Question:
I am trying to lay buttons on top of a background image for a UIAlertView in Cocos2d. Its not working with the code below. any suggestions?
'''
UIAlertView *Win=[[UIAlertView alloc] initWithTitle:@"You Win" message:nil delegate:self cancelButtonTitle:@"Next" otherButtonTitles:@"Replay",@"Quit", nil];
UIImageView *imageView = [[UIImageView alloc] initWithFrame:CGRectMake(-50, -30, 400, 300)];
NSString *path = [[NSString alloc] initWithString:[[[NSBundle mainBundle] resourcePath] stringByAppendingPathComponent:@"levelcleared.png"]];
UIImage *bkgImg = [[UIImage alloc] initWithContentsOfFile:path];
UIImageView *imageView2 = [[UIImageView alloc] initWithFrame:CGRectMake(20, 200, 70, 70)];
NSString *path2= [[NSString alloc] initWithString:[[[NSBundle mainBundle] resourcePath] stringByAppendingPathComponent:@"alertviewhome.png"]];
UIImage *bkgImg2 = [[UIImage alloc] initWithContentsOfFile:path2];
imageView2.
[imageView setImage:bkgImg];
[imageView2 setImage:bkgImg2];
[bkgImg release];
[path release];
[Win addSubview:imageView];
[Win addSubview:imageView2];
[imageView release];
[Win show];
[Win release];
'''
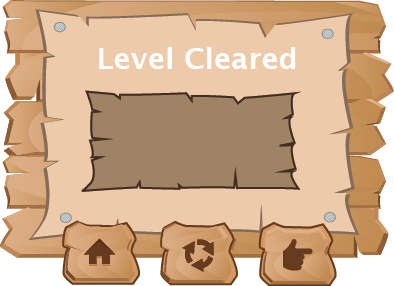
Answer: You should write your own alert-like view (which can be added as a subview to whatever view you want to display it over) and don't use UIAlertView for what you're trying to do.
The <URL> says:
> The view hierarchy for this class is private and must not be modified.
To me, that means that if you try to add subviews (like those buttons or images or whatever), you're likely to have screwy/unexpected/gross results.